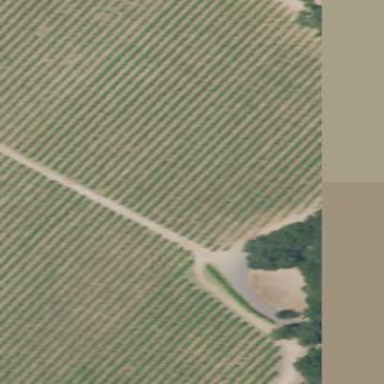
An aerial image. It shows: Vineyard with wine grapes as the main crop.